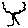
Label: tree